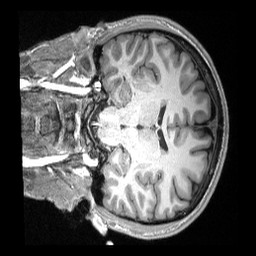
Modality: T1w
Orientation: coronal
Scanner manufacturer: siemens
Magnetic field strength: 3 T
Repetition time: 2.3 s
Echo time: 0.00308 s